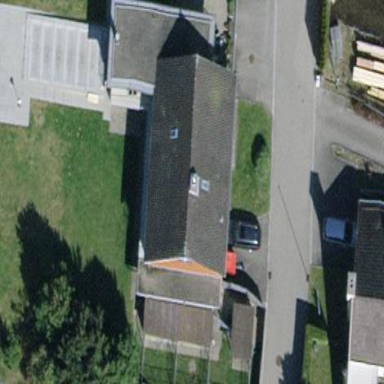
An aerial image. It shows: Building with tiled roof.